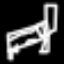
Label: bed